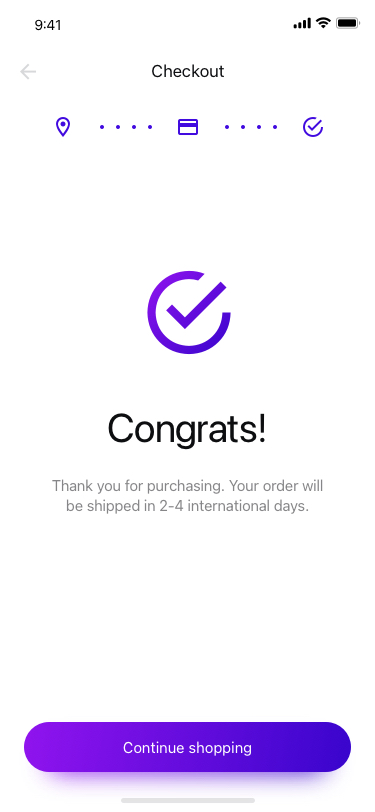
Text in this UI design:
Congrats!
Thank you for purchasing. Your order will be shipped in 2-4 international days.
Continue shopping
Checkout